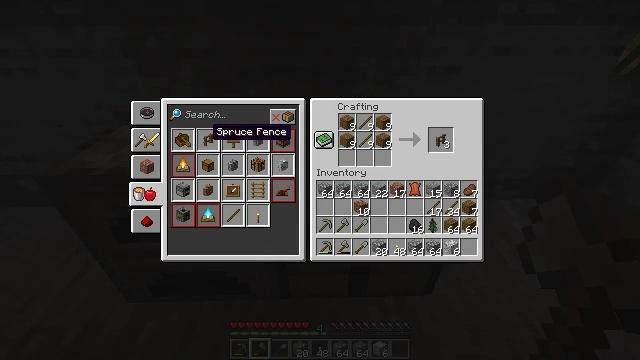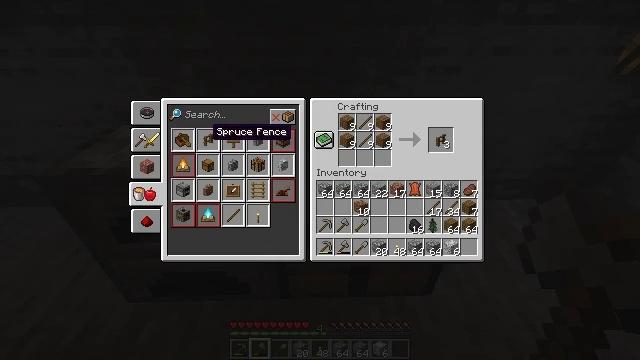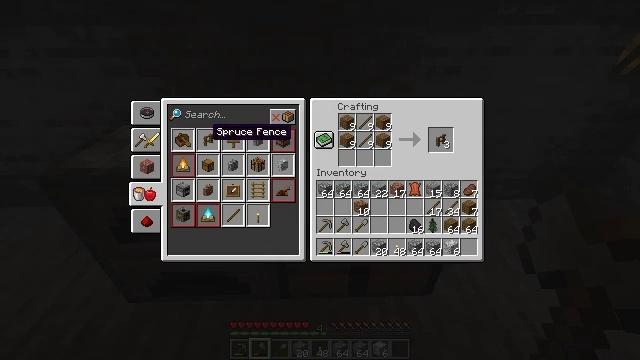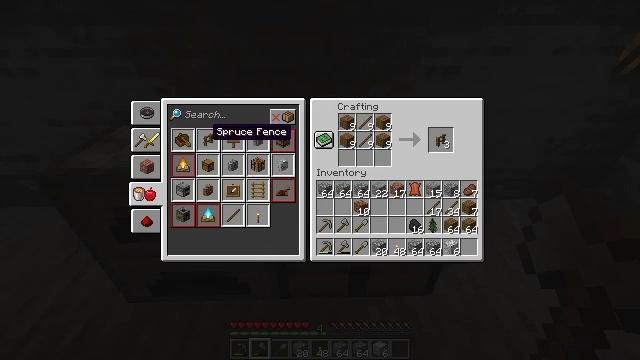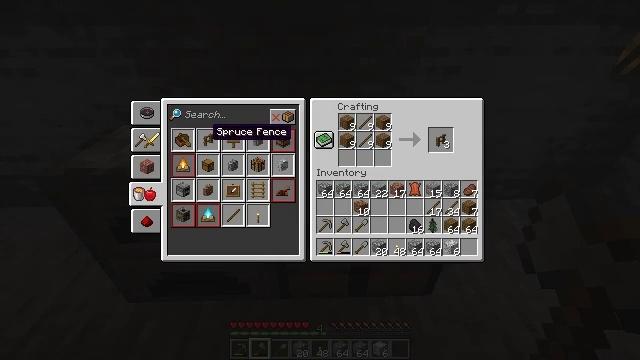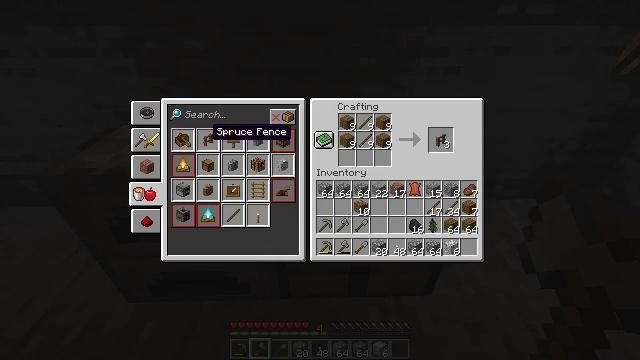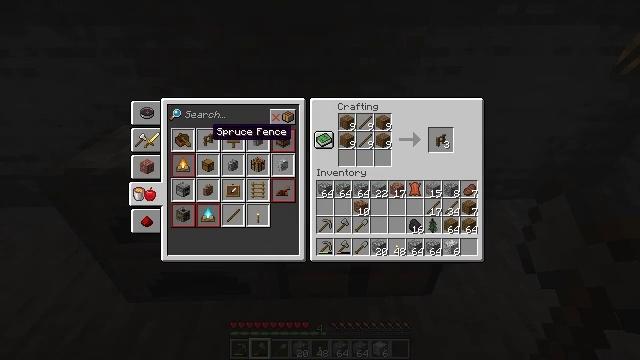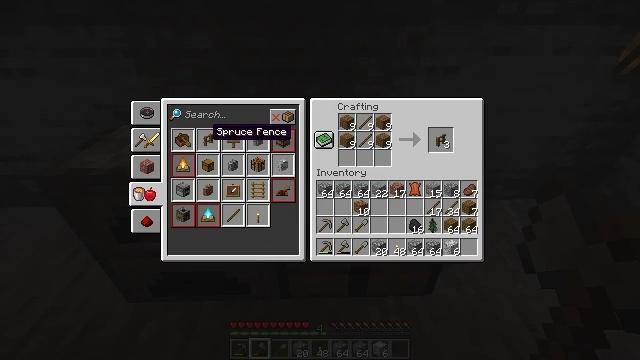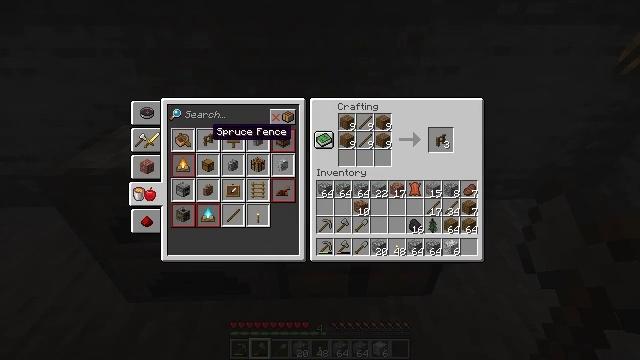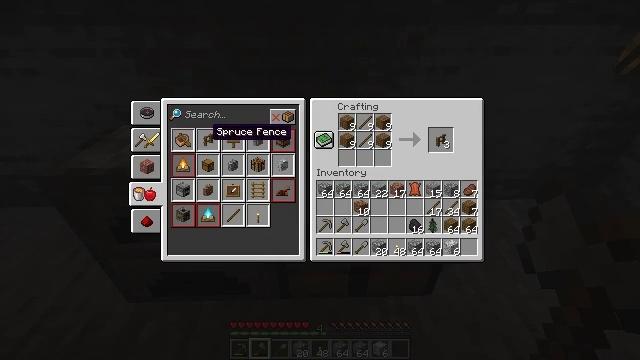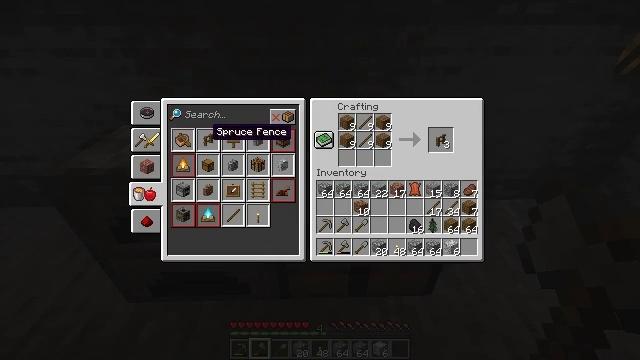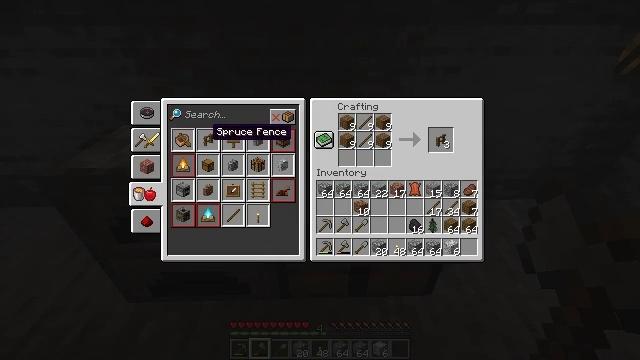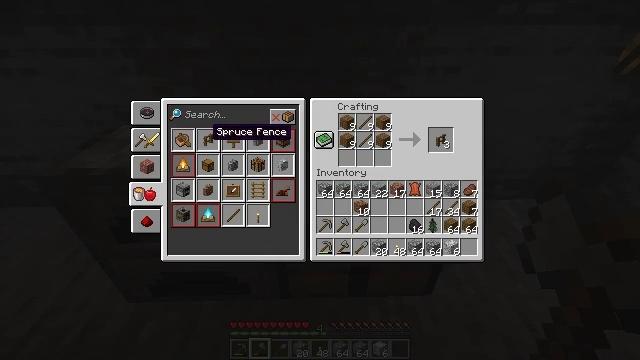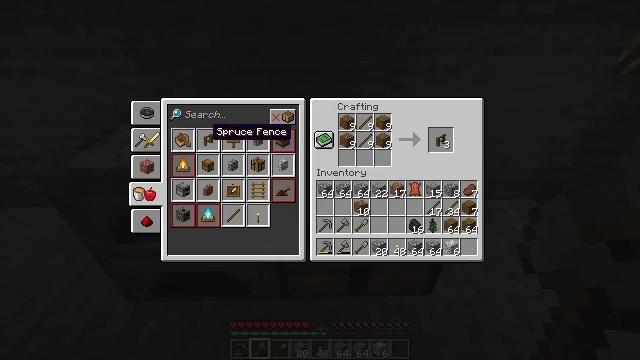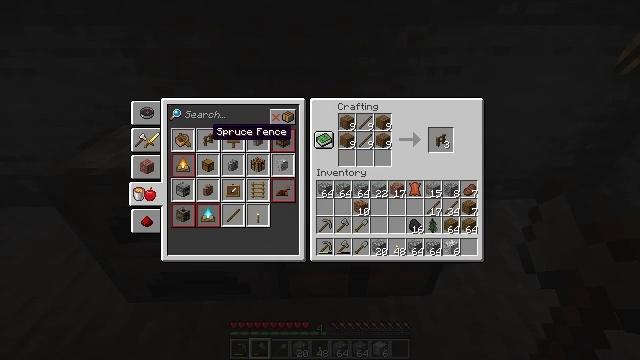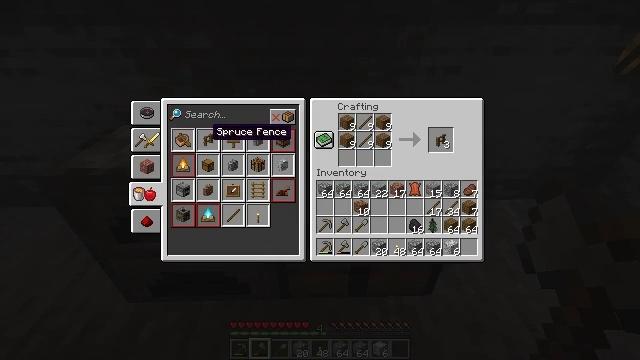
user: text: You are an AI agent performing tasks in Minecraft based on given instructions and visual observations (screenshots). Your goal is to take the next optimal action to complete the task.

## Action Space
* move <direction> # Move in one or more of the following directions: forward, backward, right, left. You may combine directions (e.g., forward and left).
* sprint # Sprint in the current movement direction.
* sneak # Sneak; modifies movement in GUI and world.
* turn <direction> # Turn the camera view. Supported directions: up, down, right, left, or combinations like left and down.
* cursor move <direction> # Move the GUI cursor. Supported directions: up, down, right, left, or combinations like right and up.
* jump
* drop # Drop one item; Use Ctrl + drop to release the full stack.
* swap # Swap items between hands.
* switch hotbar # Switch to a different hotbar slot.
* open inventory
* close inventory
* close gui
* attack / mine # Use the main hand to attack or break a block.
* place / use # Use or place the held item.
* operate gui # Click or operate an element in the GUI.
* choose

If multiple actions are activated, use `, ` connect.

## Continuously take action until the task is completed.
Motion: motion action
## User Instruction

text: Create a spruce fence by combining sticks and spruce planks.
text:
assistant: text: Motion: no_op
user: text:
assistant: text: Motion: no_op
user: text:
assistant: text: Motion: no_op
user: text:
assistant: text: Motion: no_op
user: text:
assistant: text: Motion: no_op
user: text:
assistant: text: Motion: no_op
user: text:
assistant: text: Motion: no_op
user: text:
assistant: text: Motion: no_op
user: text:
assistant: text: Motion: no_op
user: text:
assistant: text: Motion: no_op
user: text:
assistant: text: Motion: no_op
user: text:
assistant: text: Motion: no_op
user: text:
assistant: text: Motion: no_op
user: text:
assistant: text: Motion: no_op
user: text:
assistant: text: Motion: no_op
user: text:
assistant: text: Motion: no_op
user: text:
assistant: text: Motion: no_op
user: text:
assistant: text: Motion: no_op
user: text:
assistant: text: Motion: no_op
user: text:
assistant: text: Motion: no_op
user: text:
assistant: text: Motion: no_op
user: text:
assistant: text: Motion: no_op
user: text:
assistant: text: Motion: no_op
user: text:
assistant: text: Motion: no_op
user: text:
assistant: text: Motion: no_op
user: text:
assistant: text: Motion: no_op
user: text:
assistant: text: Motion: no_op
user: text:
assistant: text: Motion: no_op
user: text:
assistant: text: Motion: no_op
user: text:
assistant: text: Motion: no_op